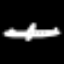
Label: airplane